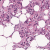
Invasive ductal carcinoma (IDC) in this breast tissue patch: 1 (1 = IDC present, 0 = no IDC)